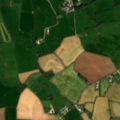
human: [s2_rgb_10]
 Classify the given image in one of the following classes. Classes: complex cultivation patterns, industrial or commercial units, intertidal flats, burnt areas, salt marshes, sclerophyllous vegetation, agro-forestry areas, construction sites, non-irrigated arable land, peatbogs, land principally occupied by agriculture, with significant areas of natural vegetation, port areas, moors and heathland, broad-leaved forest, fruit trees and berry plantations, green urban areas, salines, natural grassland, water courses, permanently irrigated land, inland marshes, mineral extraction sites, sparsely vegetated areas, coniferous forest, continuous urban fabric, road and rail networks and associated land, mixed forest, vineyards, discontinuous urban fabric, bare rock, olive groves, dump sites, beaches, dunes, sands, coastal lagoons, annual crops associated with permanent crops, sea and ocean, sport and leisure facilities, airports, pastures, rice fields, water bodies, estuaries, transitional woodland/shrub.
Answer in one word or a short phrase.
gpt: non-irrigated arable land, pastures